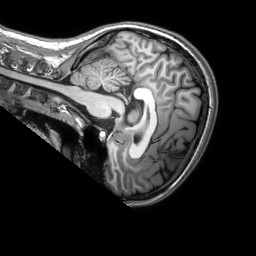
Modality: T1w
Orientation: sagittal
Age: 21
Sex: female